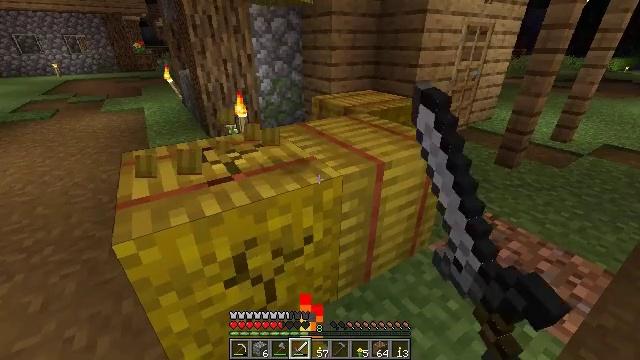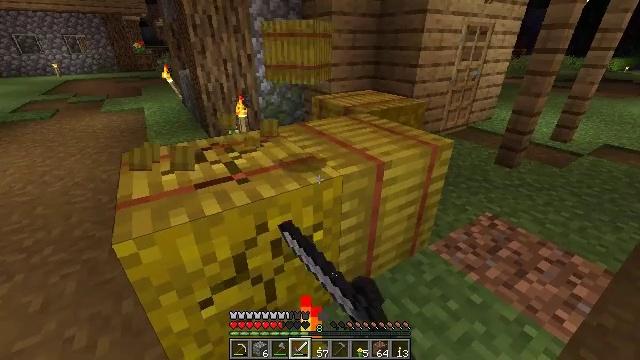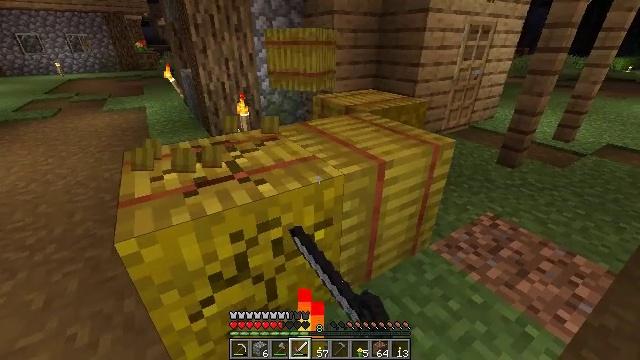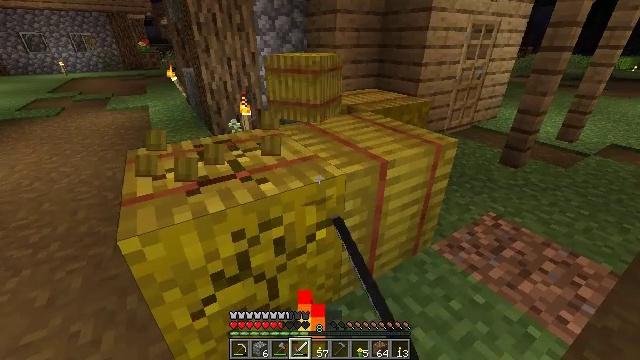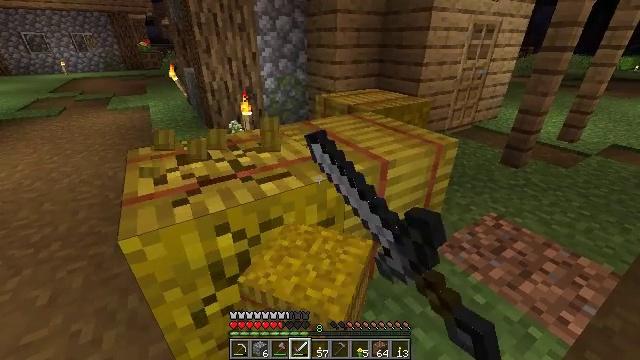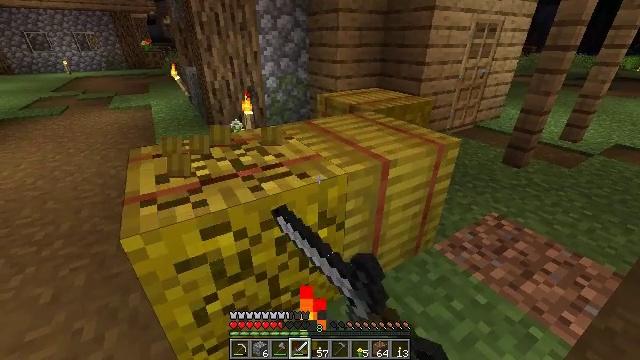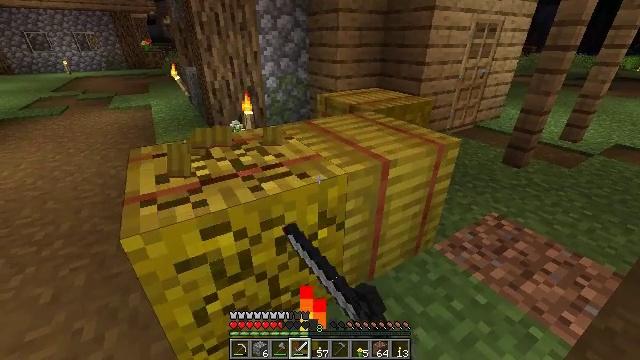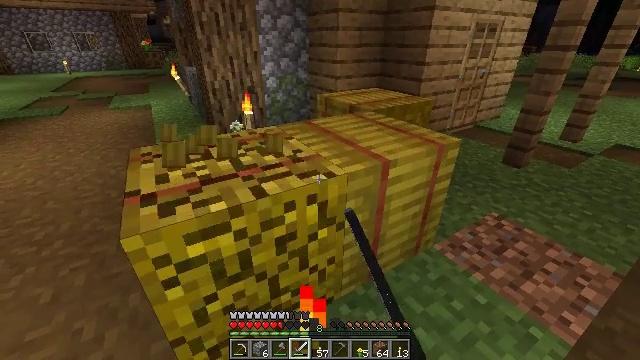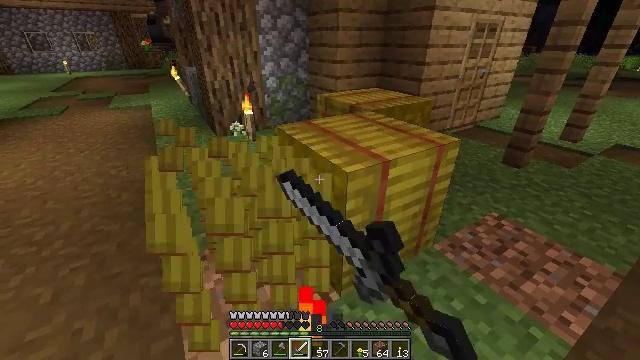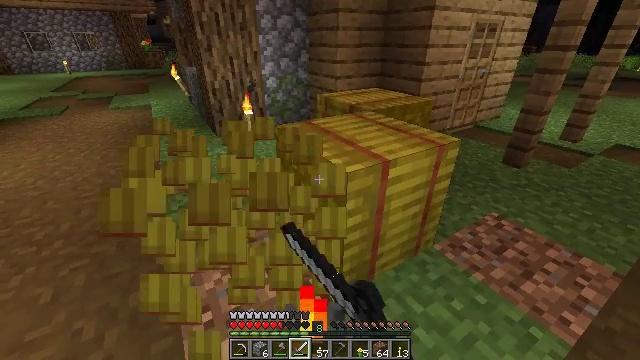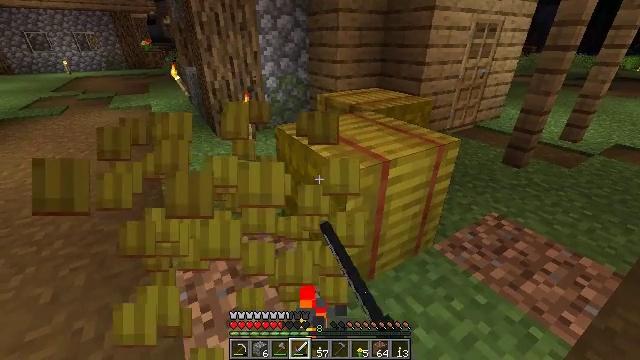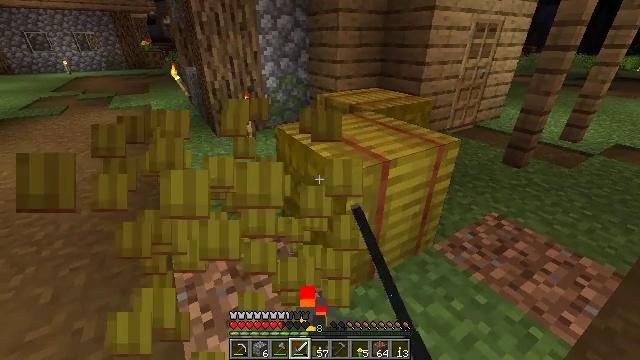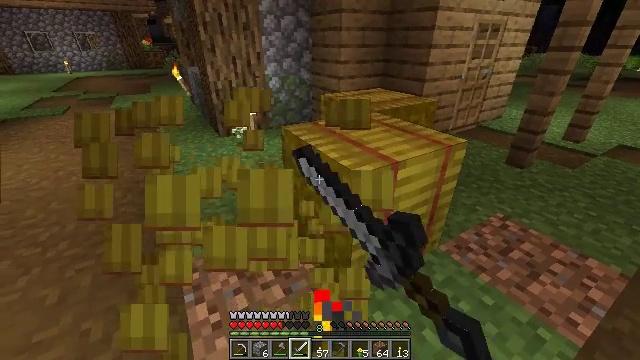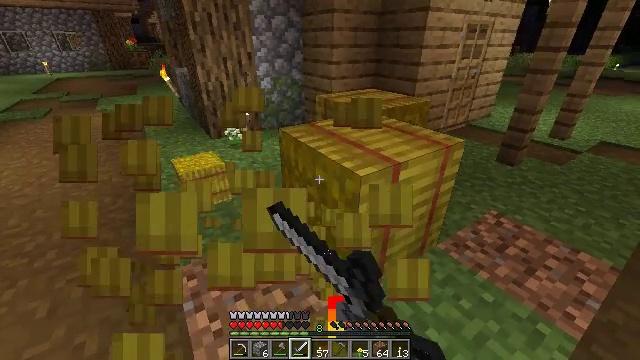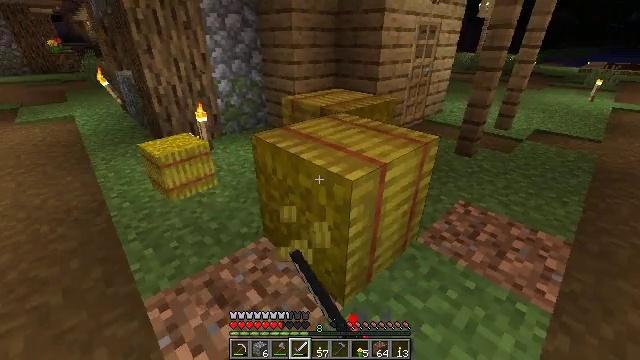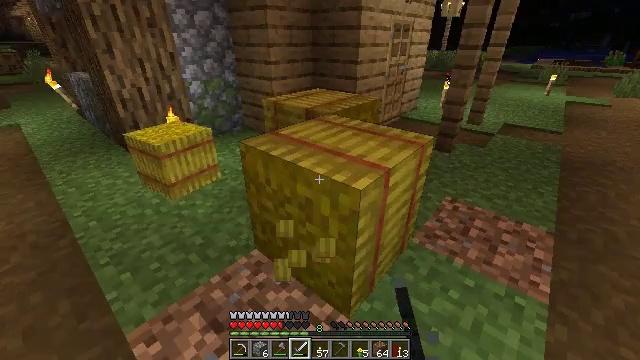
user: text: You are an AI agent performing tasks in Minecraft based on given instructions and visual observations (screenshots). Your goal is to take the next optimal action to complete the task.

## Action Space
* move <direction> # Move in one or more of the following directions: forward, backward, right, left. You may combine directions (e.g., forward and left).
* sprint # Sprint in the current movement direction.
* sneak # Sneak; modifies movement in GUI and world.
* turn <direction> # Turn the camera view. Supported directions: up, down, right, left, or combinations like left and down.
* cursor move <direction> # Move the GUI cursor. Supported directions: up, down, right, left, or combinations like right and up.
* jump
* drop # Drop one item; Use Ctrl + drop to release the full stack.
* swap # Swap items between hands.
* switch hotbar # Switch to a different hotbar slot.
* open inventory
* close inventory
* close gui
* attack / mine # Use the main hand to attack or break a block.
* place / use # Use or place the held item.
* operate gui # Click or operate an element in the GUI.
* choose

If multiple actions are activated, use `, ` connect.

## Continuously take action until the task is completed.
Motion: motion action
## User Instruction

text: Collect a hay block for crafting.
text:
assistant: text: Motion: attack / mine
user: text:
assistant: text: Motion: attack / mine
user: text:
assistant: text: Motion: attack / mine
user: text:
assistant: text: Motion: attack / mine
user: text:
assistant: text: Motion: attack / mine
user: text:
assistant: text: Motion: attack / mine
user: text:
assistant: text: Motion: attack / mine
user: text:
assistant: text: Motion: attack / mine
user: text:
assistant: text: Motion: attack / mine
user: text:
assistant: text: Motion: attack / mine
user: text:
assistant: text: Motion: attack / mine
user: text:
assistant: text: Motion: move left, attack / mine
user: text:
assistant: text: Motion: move forward and move left, turn right, attack / mine
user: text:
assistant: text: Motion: move forward and move left, turn right, attack / mine
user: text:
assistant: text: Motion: move forward and move left, turn right, attack / mine
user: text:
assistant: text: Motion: move forward and move left, turn right, attack / mine
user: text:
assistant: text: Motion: turn right, attack / mine
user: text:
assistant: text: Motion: turn right, attack / mine
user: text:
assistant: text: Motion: turn right, attack / mine
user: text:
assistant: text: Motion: turn right, attack / mine
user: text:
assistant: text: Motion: attack / mine
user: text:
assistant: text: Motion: attack / mine
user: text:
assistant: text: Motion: attack / mine
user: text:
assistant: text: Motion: attack / mine
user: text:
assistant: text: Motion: attack / mine
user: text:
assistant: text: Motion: attack / mine
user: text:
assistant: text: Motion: attack / mine
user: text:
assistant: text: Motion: attack / mine
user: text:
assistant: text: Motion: attack / mine
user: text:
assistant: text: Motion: attack / mine